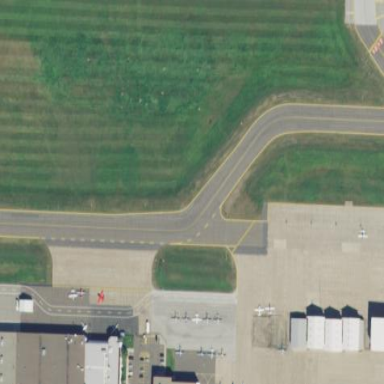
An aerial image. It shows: Apron at the airport.